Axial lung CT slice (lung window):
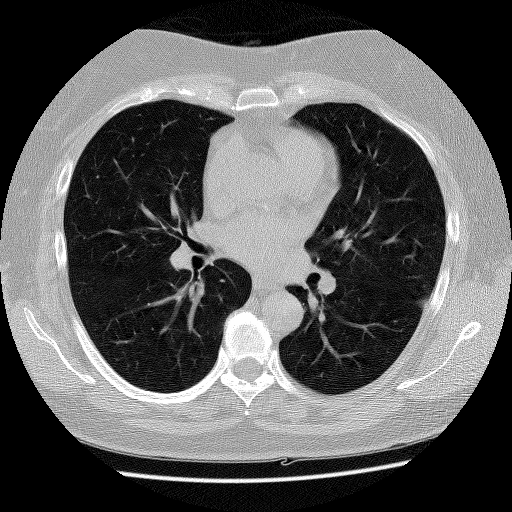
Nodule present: no